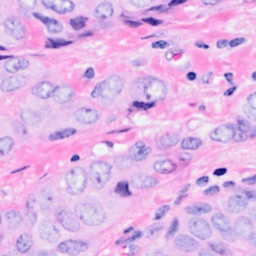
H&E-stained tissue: Breast